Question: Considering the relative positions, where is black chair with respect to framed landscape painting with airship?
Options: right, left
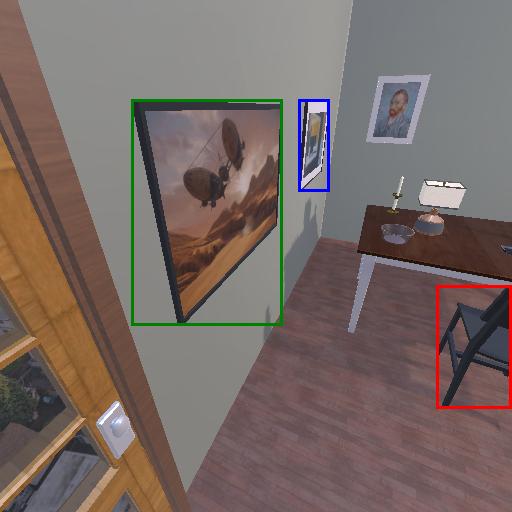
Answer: right